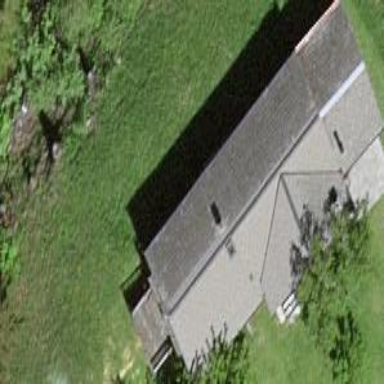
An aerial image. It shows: Simple house.